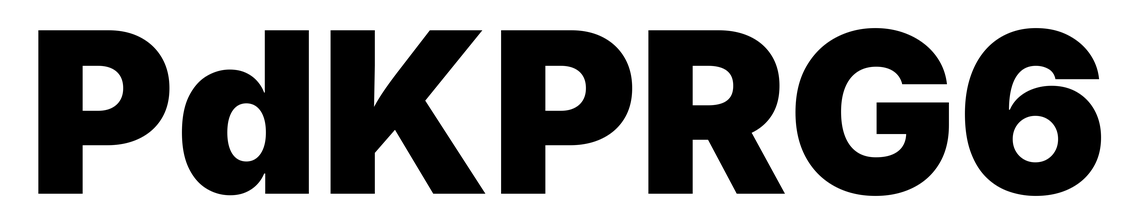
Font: Inter_Black